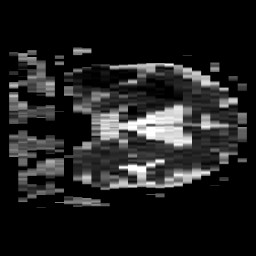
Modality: ADC
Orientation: coronal
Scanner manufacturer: philips
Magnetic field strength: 3 T
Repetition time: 4.4 s
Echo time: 0.06019 s